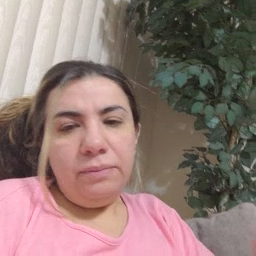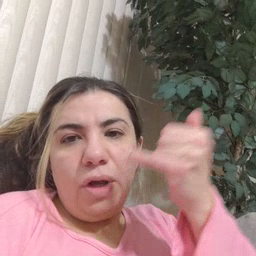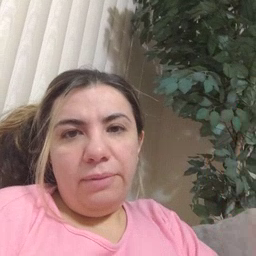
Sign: callonphone